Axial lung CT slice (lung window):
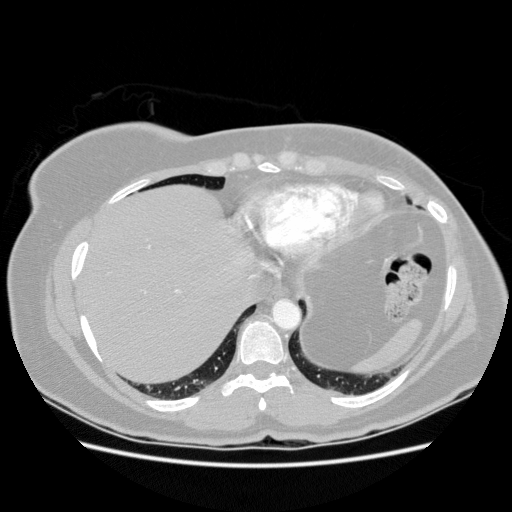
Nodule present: no